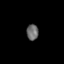
Tissue: lung
Cell type: Fibroblasts
Senescence score: 0.6148
Nuclear area (px): 184
Mean DAPI intensity: 105.462